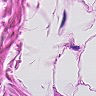
Metastatic tissue present: no